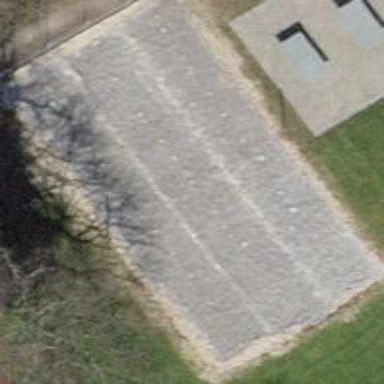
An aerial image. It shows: Sandy pitch designated for beach volleyball.